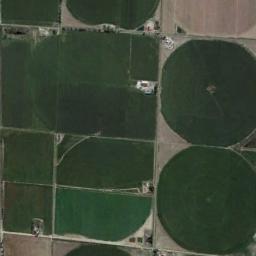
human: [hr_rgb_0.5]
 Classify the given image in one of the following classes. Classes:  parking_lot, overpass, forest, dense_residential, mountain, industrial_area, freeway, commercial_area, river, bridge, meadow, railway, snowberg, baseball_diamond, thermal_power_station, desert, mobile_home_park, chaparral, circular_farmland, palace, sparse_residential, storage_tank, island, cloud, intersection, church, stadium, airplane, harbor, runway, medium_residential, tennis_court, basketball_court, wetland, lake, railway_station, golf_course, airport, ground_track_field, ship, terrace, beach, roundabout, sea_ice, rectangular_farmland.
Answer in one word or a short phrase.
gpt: circular_farmland